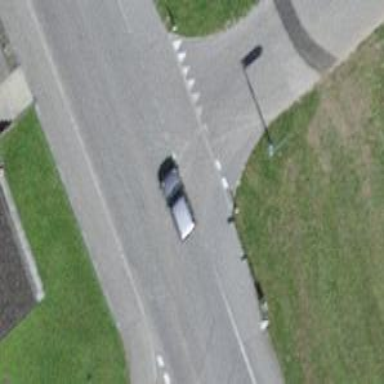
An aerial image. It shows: Tertiary road with designated cycle lane.